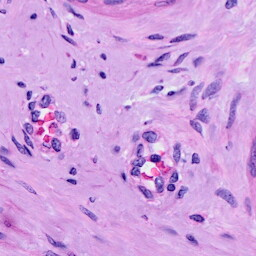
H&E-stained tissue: Cervix